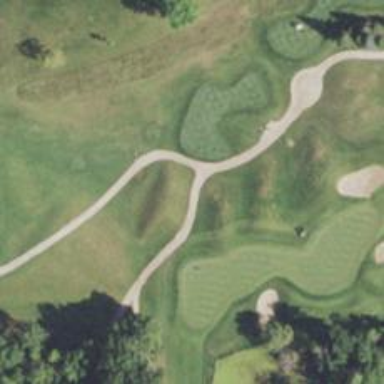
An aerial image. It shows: Path for both road and golf.